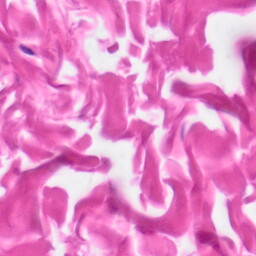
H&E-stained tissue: Skin